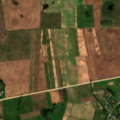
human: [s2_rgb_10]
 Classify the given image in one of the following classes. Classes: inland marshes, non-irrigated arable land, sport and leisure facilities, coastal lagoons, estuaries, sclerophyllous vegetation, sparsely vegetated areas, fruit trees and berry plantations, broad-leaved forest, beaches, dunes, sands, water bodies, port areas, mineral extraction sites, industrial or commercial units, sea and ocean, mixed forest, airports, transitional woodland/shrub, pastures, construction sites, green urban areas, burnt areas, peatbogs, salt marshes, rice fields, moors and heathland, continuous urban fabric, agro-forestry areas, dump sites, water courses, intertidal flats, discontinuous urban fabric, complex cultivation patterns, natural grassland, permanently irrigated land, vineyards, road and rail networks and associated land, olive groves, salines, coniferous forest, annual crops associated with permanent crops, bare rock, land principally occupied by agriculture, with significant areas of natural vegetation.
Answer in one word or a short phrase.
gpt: discontinuous urban fabric, non-irrigated arable land, complex cultivation patterns